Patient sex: F
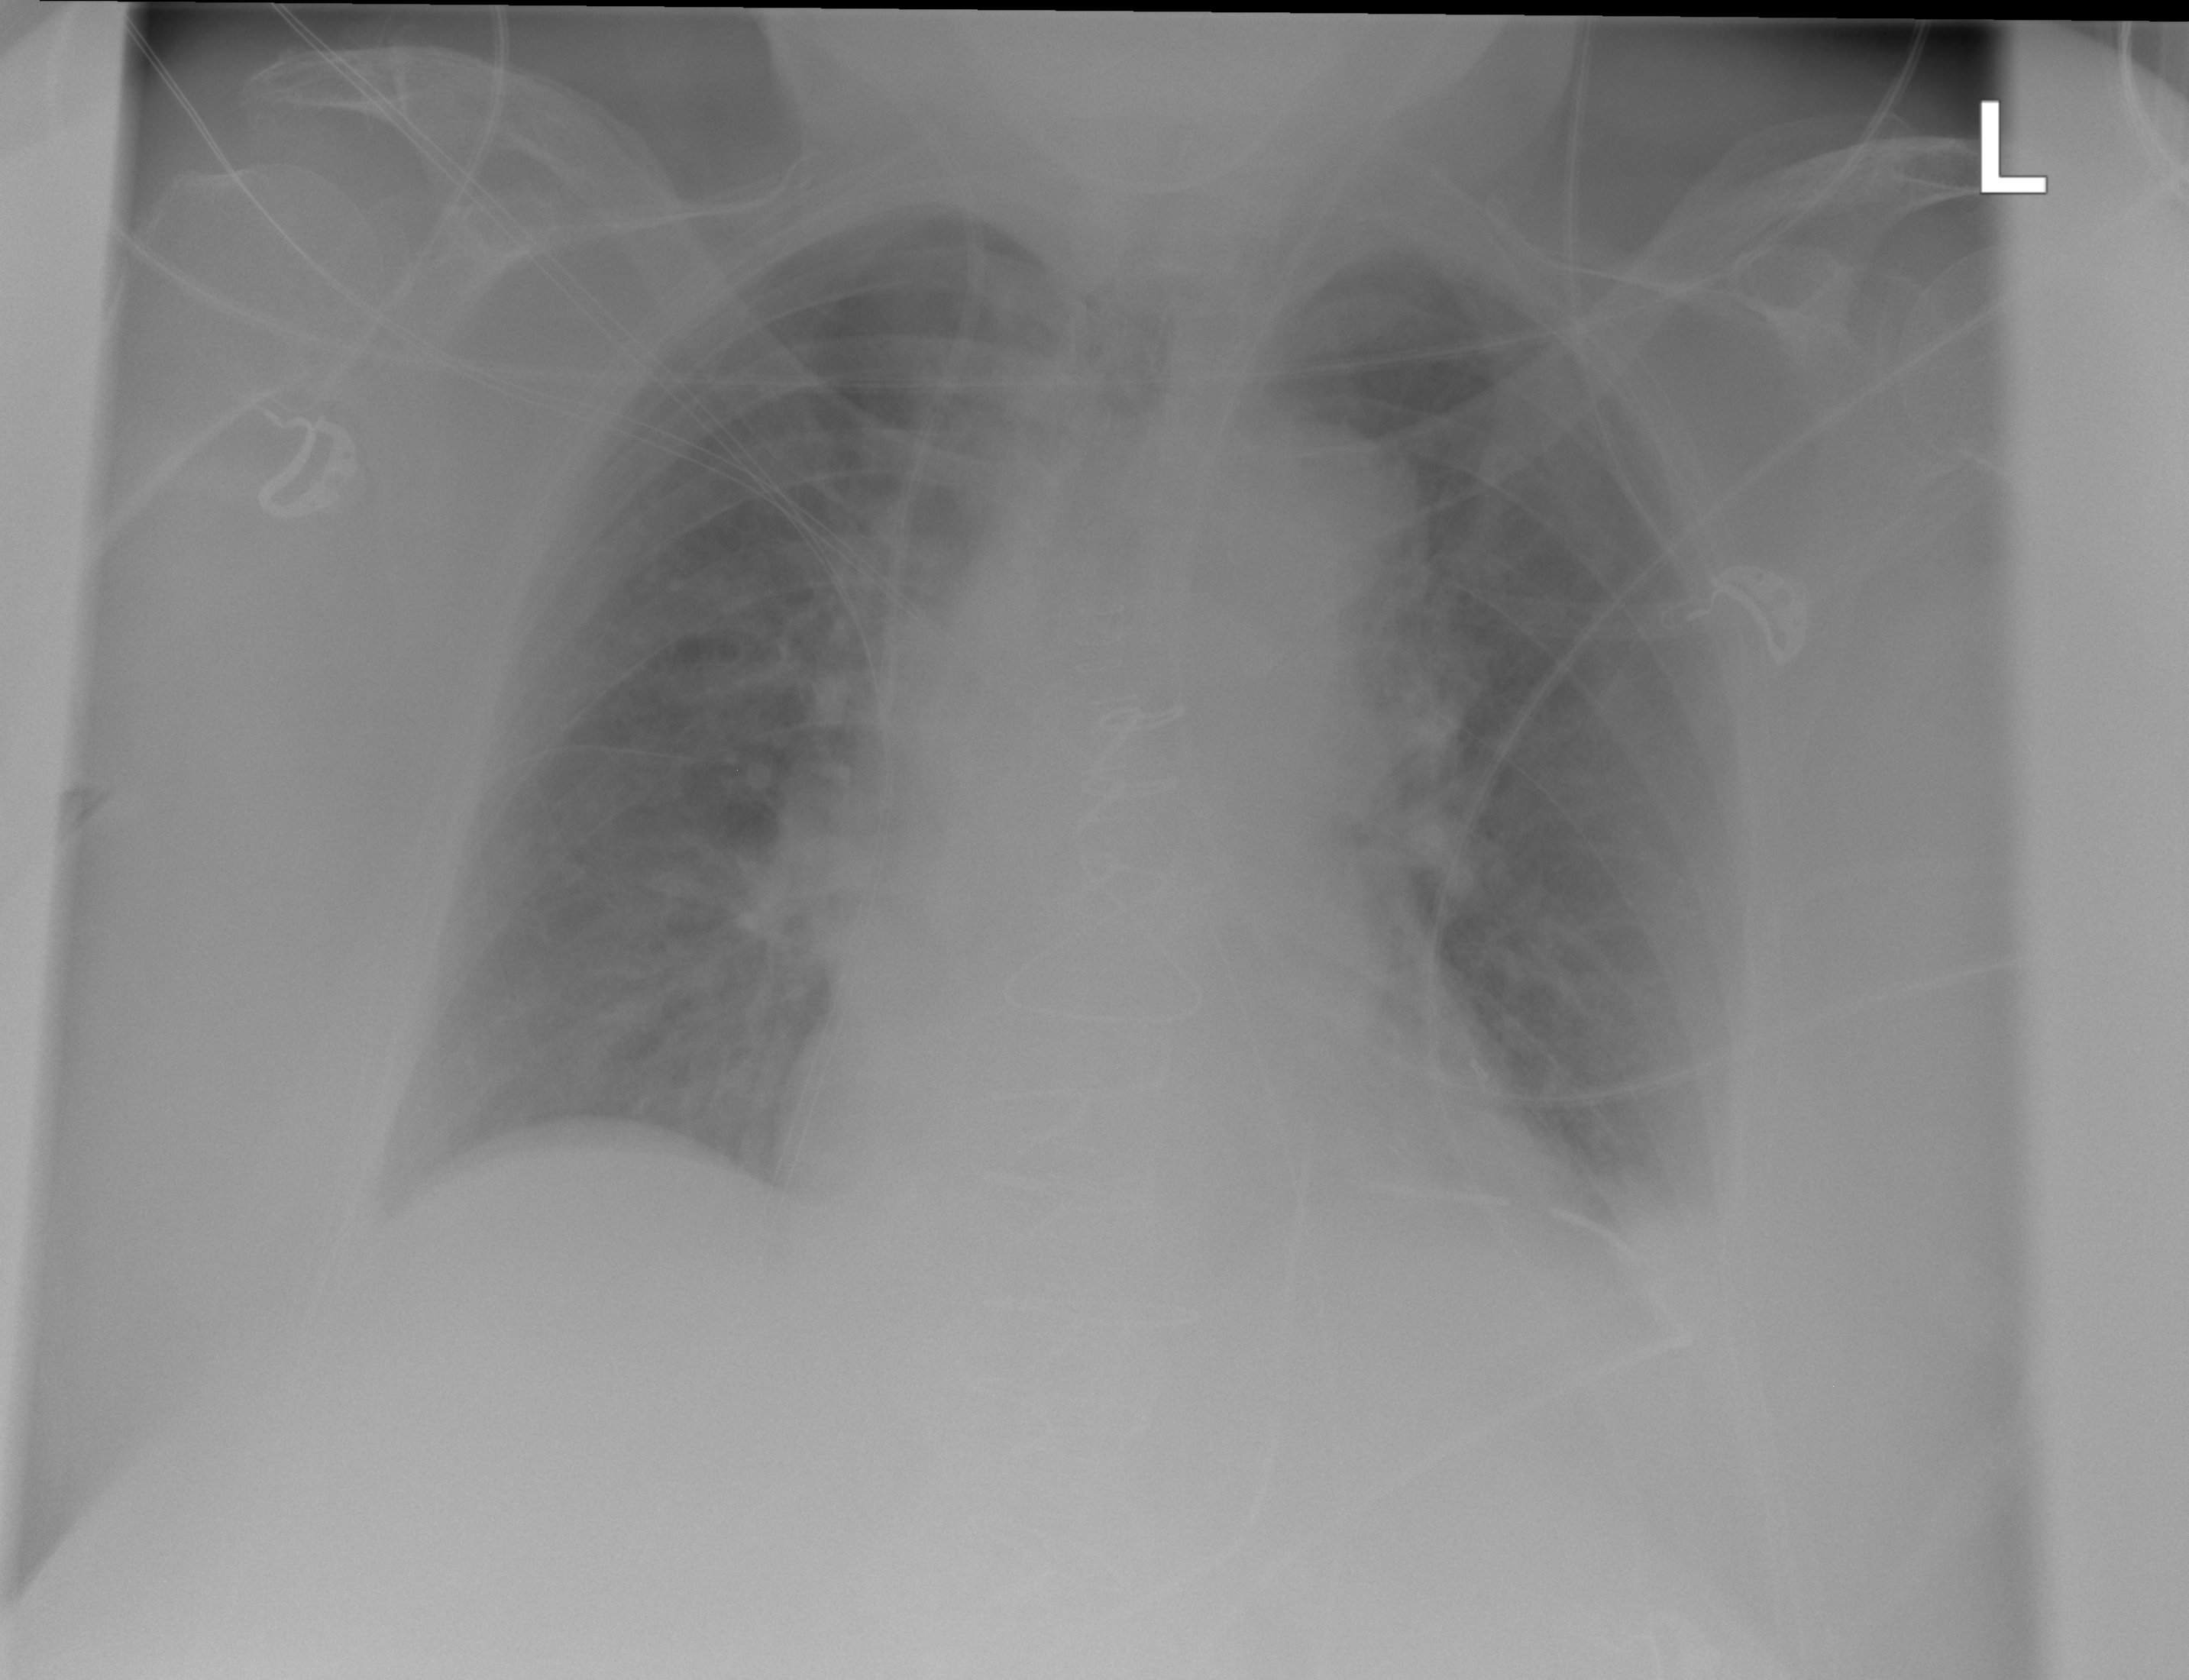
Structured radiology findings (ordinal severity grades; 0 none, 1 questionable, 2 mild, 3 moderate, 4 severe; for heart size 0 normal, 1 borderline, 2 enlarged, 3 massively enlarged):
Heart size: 1
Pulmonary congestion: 2
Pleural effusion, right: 1
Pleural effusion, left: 2
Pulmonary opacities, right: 1
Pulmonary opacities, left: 1
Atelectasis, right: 0
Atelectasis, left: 2